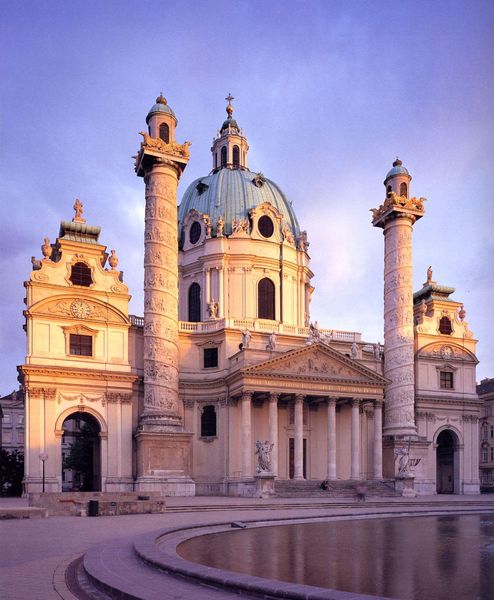
Titel: Karlskirche in Wien
Künstler: Johann Bernhard Fischer von Erlach
Standort: Wien, Karlskirche (EU - AUT)
Schlagwörter: blau, wasser, weiß, fenster, säulen, gebäude, barock, kirche, sonne, renaissance, brunnen, turm, bassin, hellblau, giebel, platz, figuren, symmetrie, uhr, stufen, bögen, kreuz, türme, becken, wien, tympanon, trppe, uhren, kupel, st. paul, kreuu